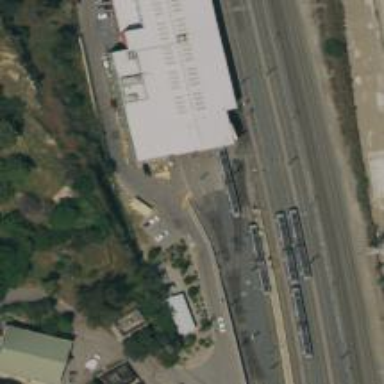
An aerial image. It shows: Light rail service yard with electrified contact lines.